Field crop: maize
Growth stage: 2
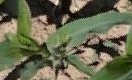
Species: maize